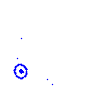
Particle: kaon